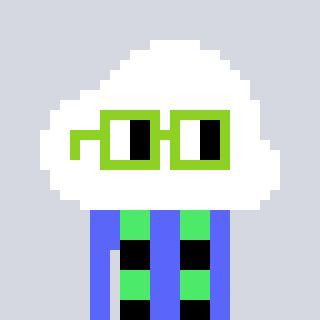
a pixel art character with square light green glasses, a cloud-shaped head and a purple-colored body on a cool background